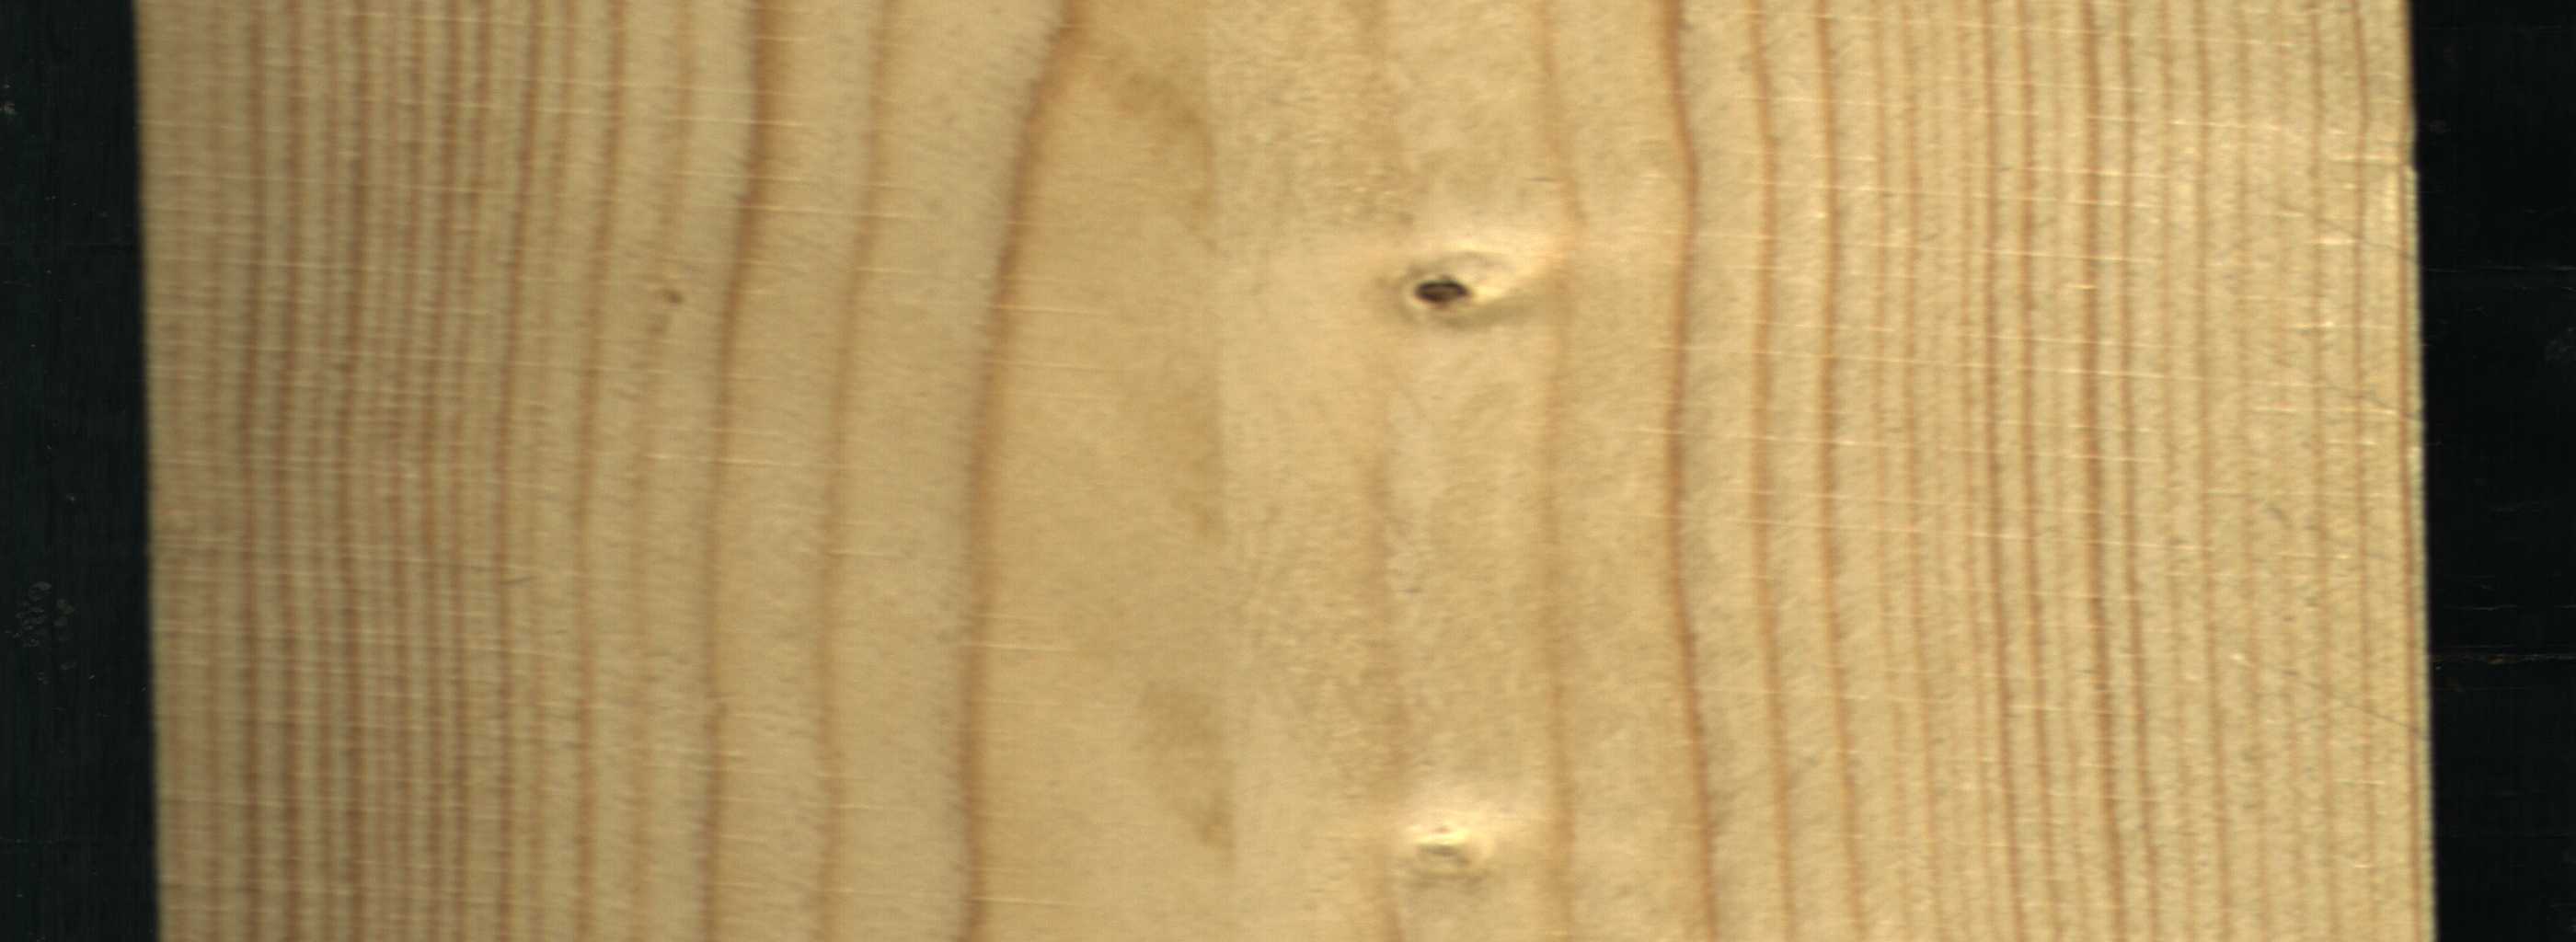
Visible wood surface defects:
Live_Knot